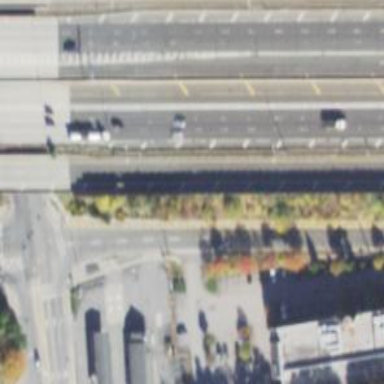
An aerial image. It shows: Trunk link highway.